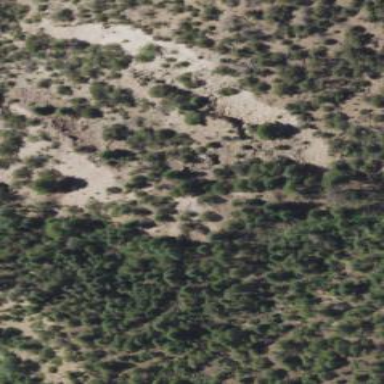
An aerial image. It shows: Area covered in scrub vegetation.